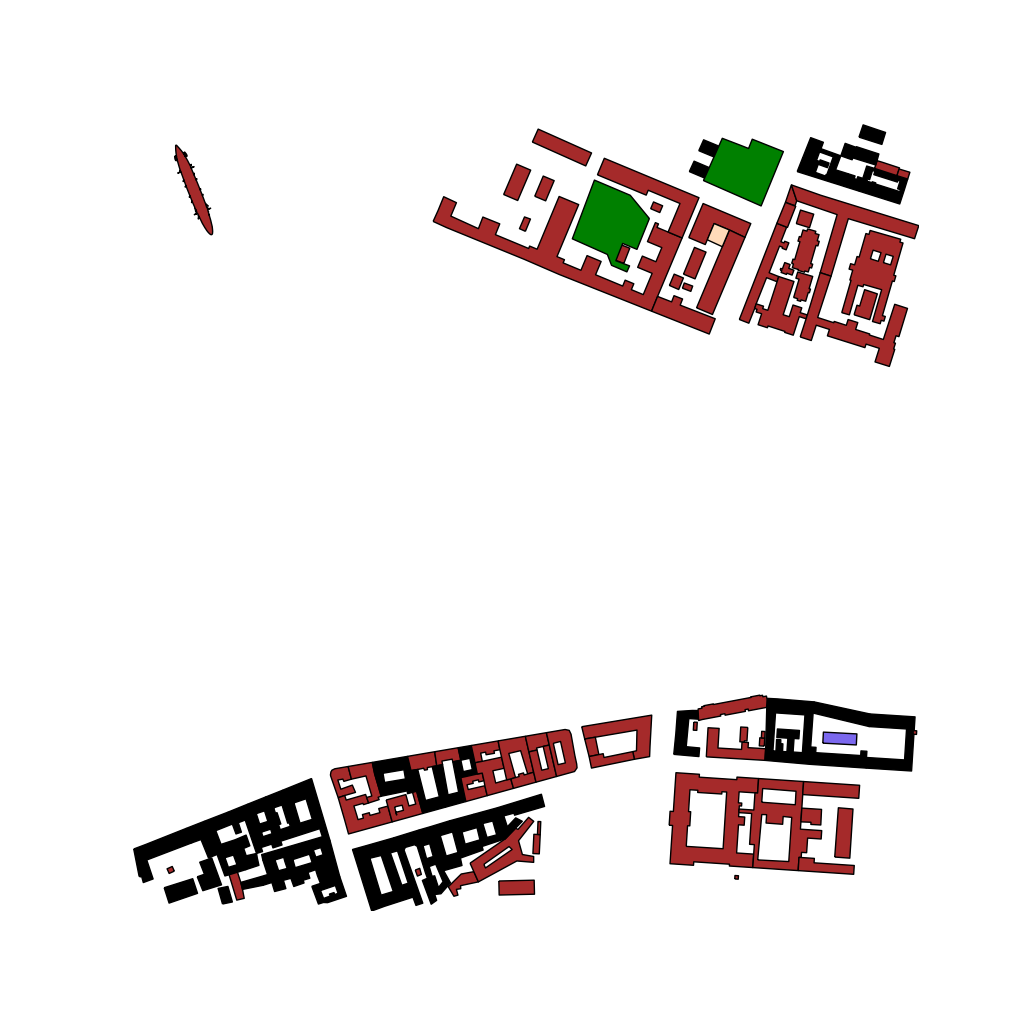
Tags: overhead vector_map, business, industrial, recreation, residential, special, historical, high_rise, individual_rise, low_rise, medium_rise, density_1, Building, Facility, Hospital, Park, Resto, 1.0 km²